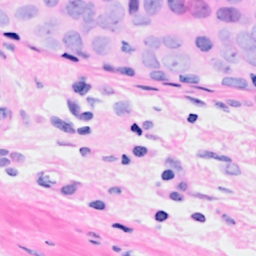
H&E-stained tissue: Breast